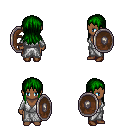
a pixel art fantasy rpg character, female body template, human, dark skin, white robe, robe skirt, green unkempt hairstyle, brown shoes, shield, four views (front, back, left, right), 2x2 character sprite sheet, small pixel art, hard edges, no anti-aliasing